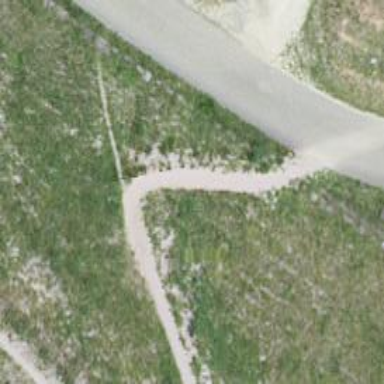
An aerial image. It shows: Footway with gravel surface.